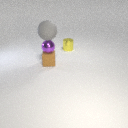
small brown rubber cube in front of small yellow metal cylinder